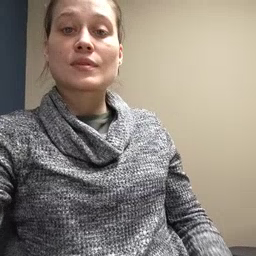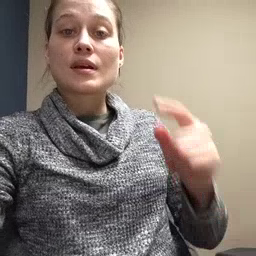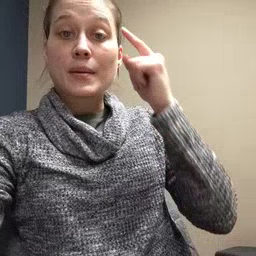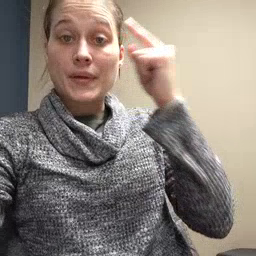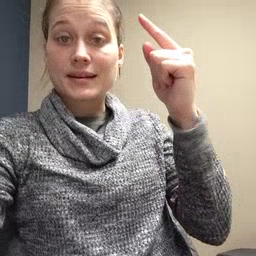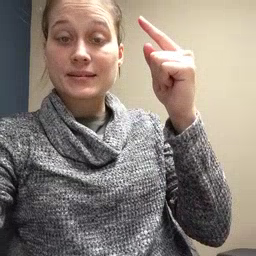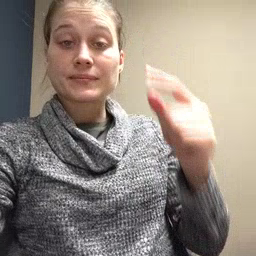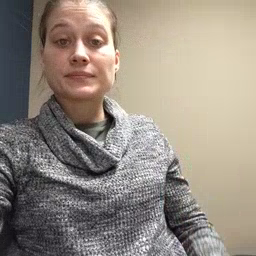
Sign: penny